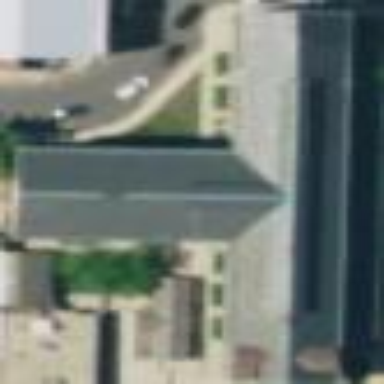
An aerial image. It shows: Building.